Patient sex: M
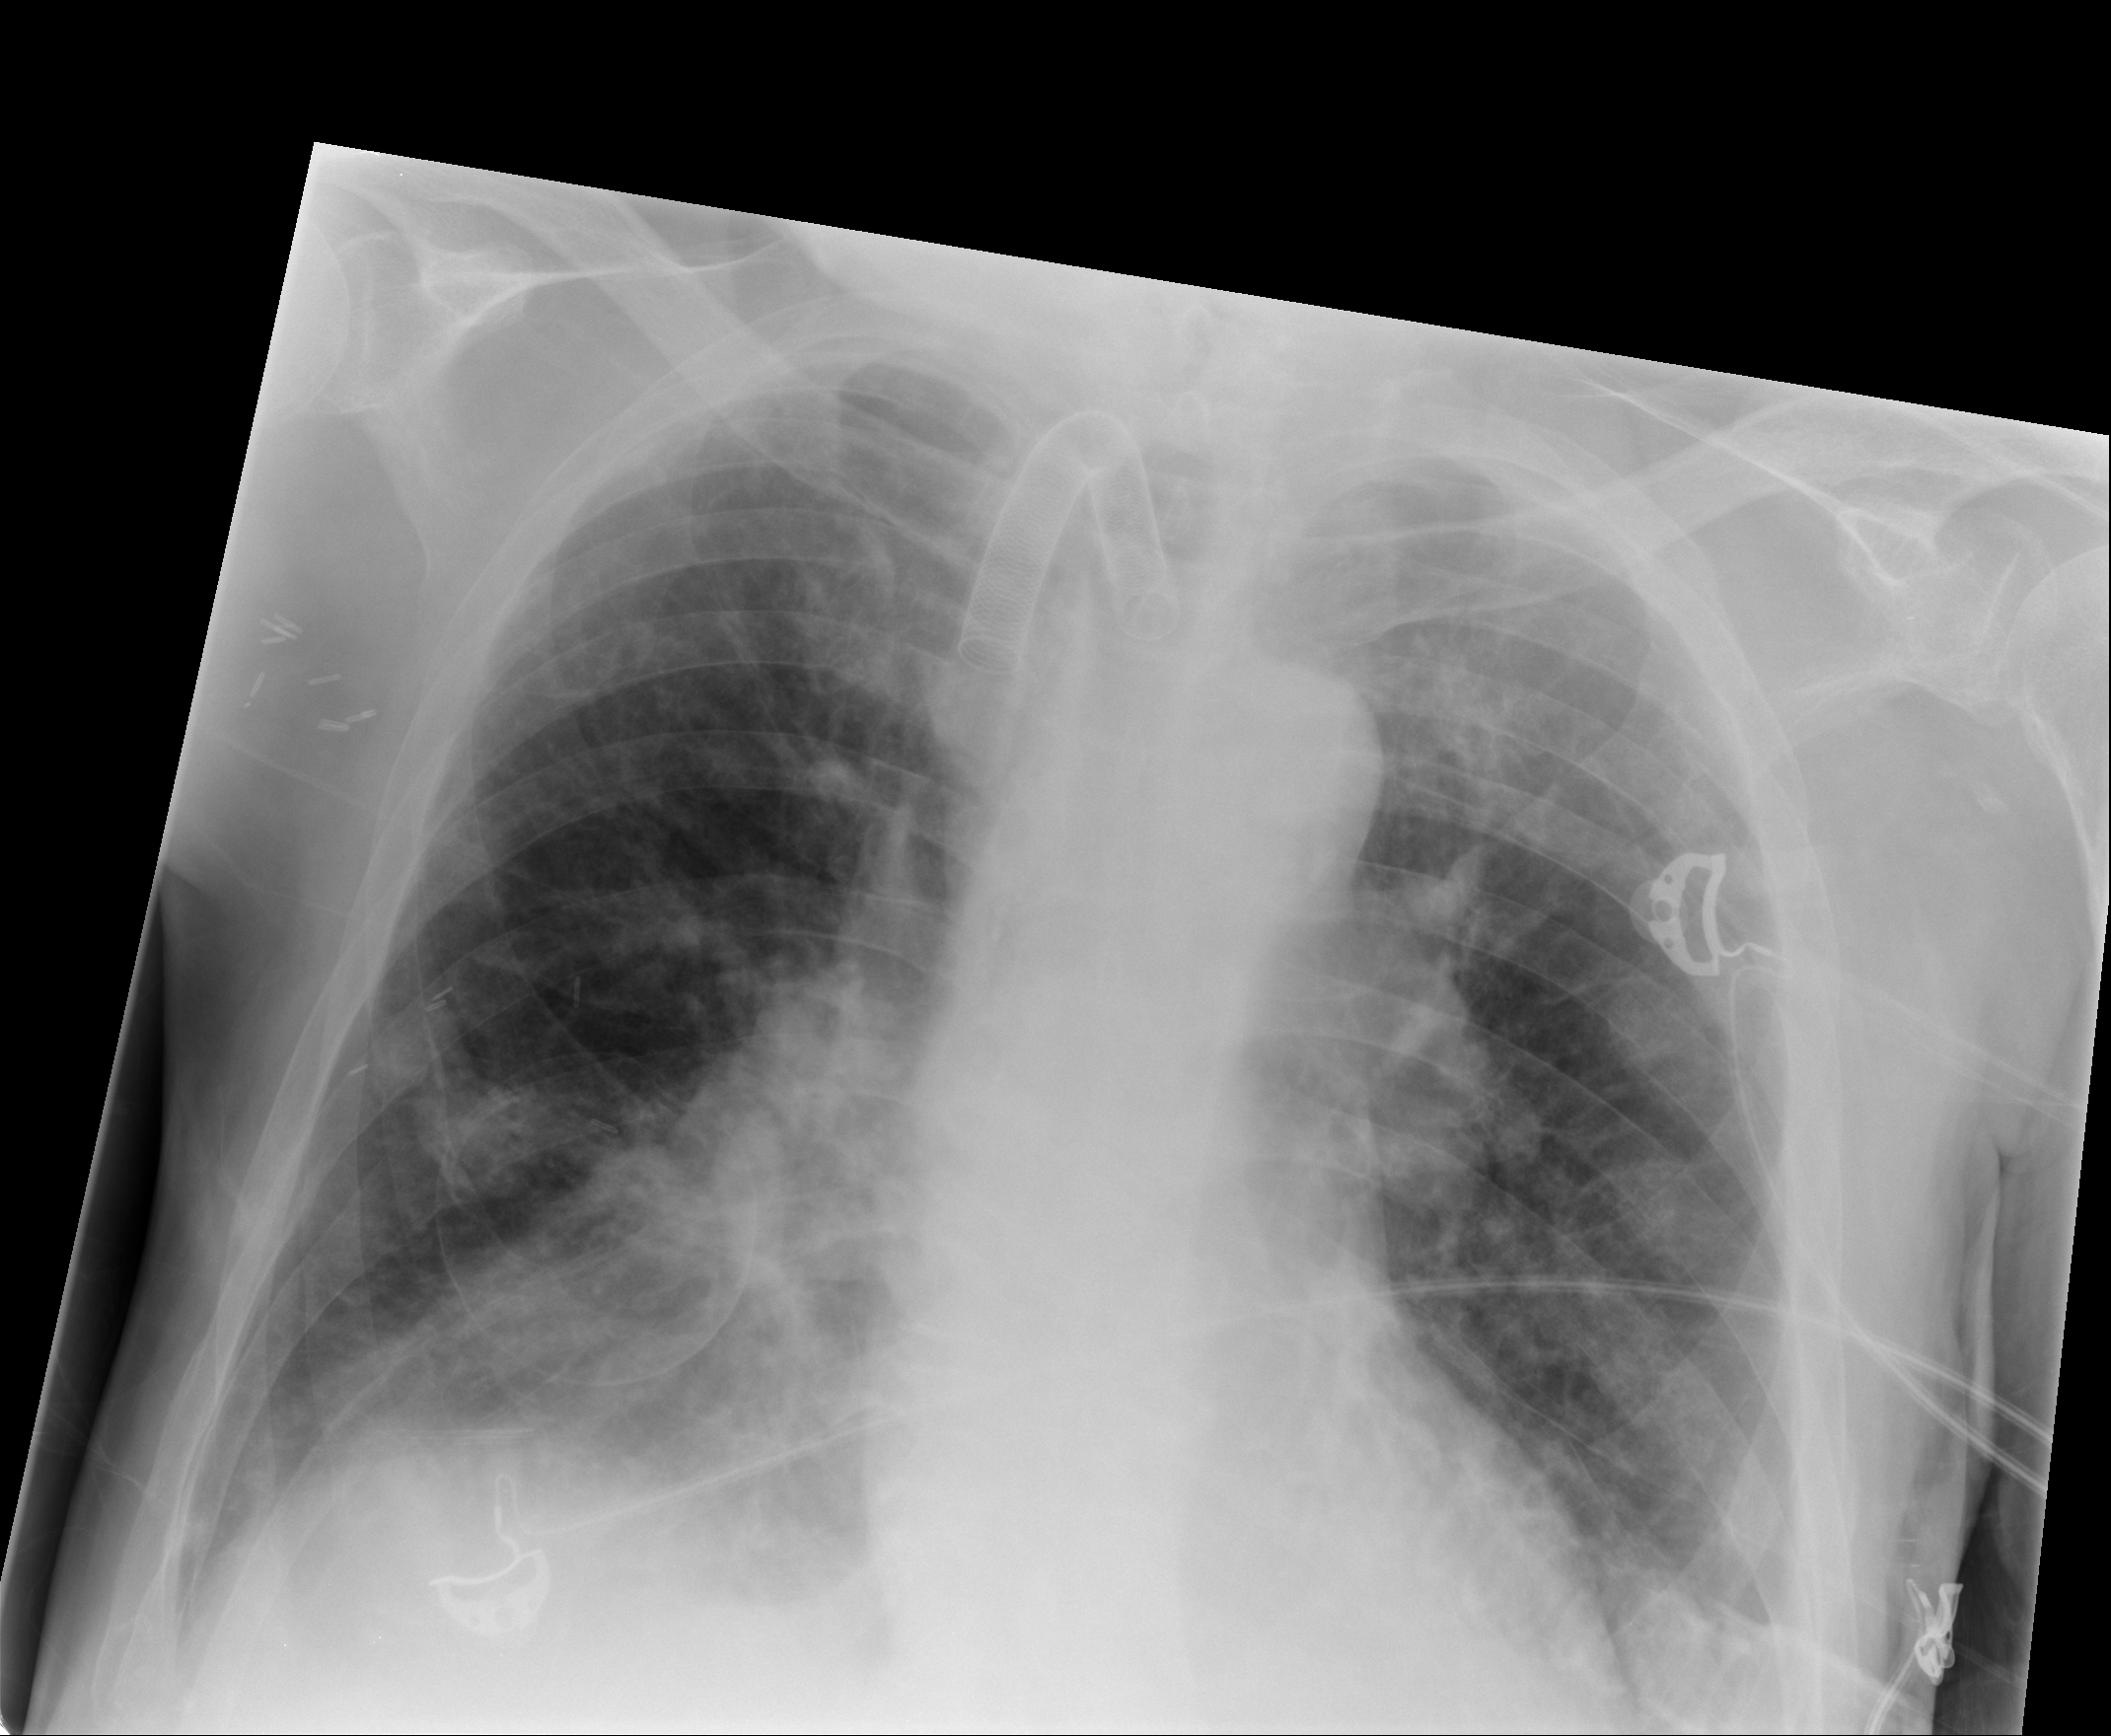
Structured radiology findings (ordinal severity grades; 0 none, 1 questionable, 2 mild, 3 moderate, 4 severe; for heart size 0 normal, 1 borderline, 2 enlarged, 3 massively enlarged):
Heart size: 1
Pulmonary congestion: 2
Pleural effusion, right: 1
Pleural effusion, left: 1
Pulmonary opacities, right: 2
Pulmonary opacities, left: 2
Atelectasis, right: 2
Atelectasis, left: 2